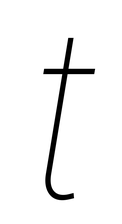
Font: Inter-Italic_Thin_Italic